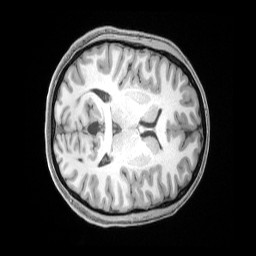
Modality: T1w
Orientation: axial
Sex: female
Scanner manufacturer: siemens
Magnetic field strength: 3 T
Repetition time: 2.4 s
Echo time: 0.00222 s